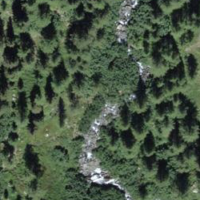
EUNIS habitat code: 41
Species observed at this site:
Bartsia alpina